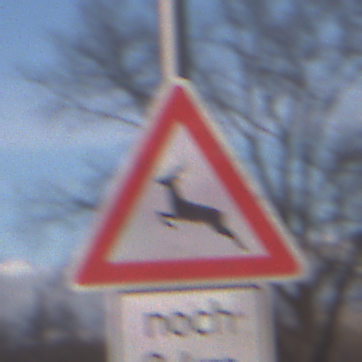
Verkehrszeichen: WildwechselRechts
Zusatzzeichen unten: LaengeEinerStrecke4
Umgebung: Outdoor, Nature
Tageszeit: MorningAfternoon
Wetter: PartlyCloudy
Licht: Natural
Jahreszeit: NotSpecified
Kontrast: HighContrast